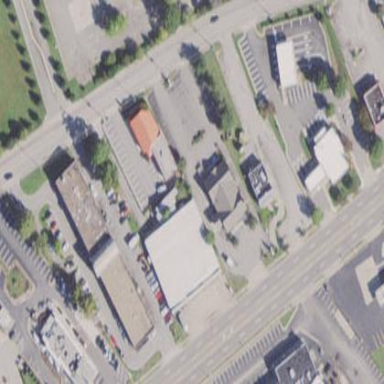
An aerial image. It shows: Commercial area.